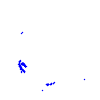
Particle: pion